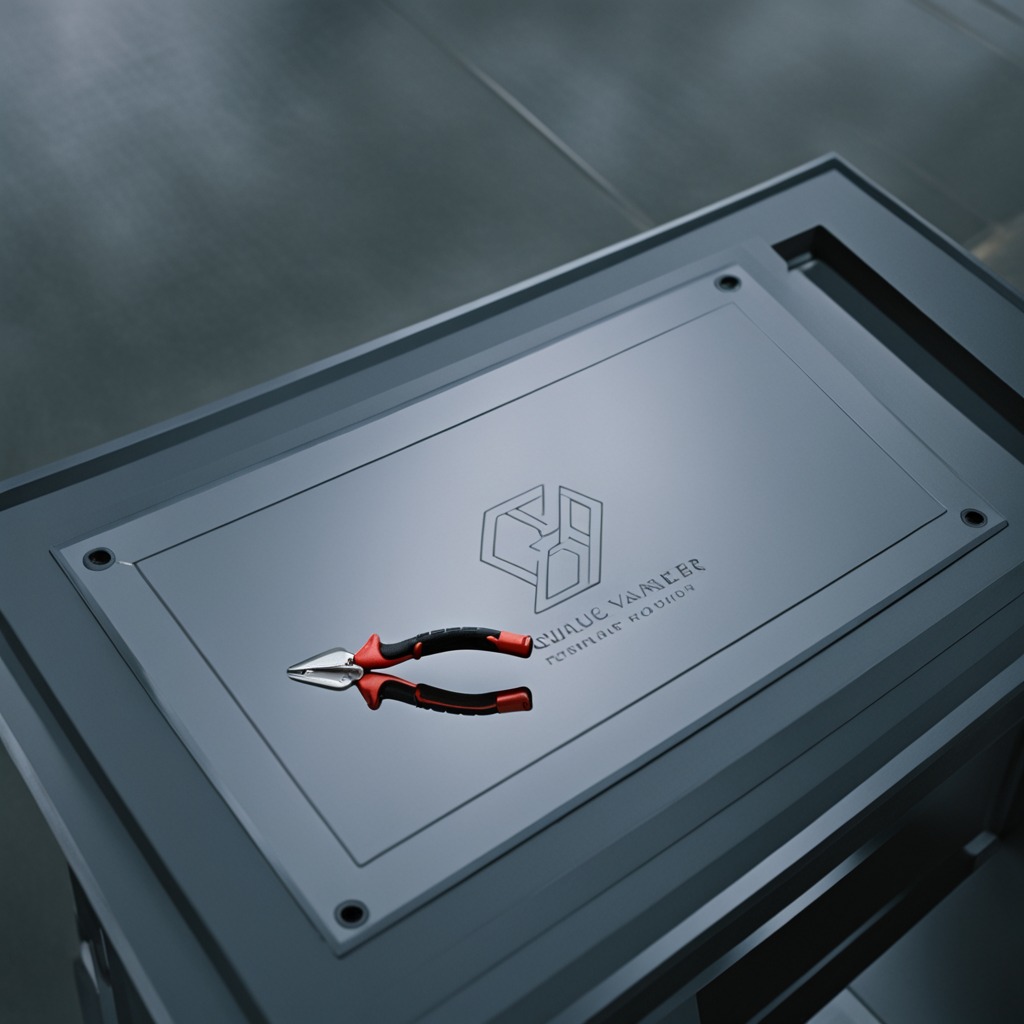
A plier is lying on the toolbox surface in an airplane hangar workshop.